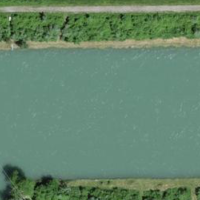
EUNIS habitat code: 15
Species observed at this site:
Salvia glutinosa